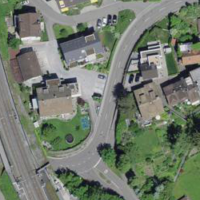
EUNIS habitat code: 54
Species observed at this site:
Araneus diadematus